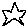
Label: star